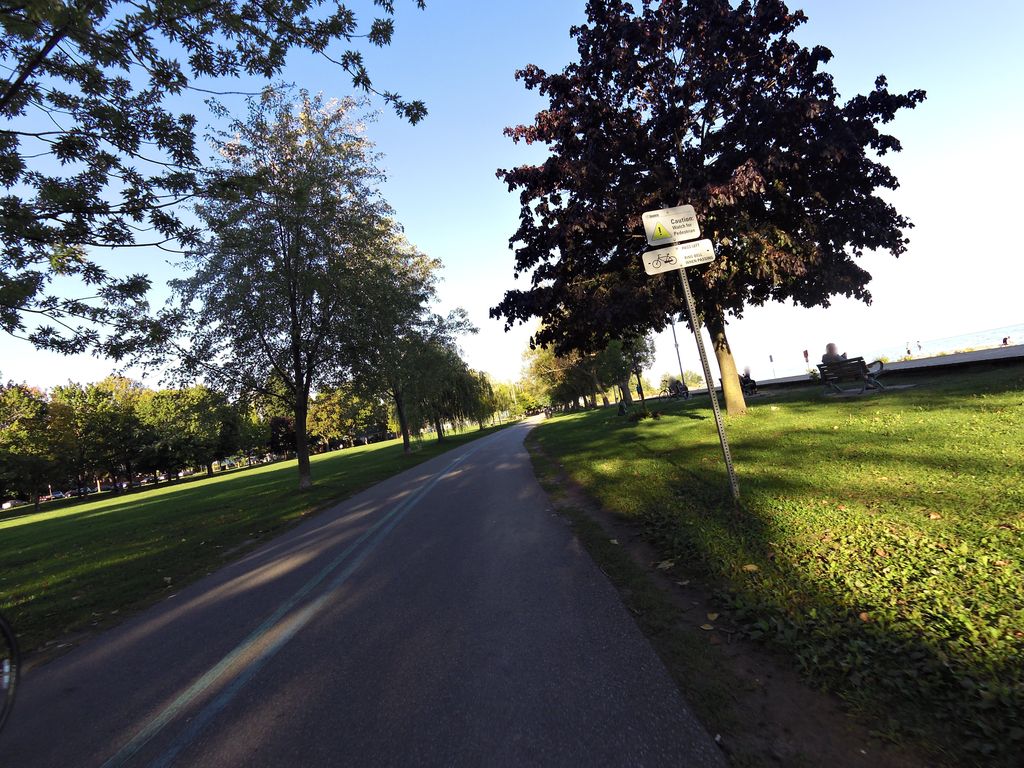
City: toronto